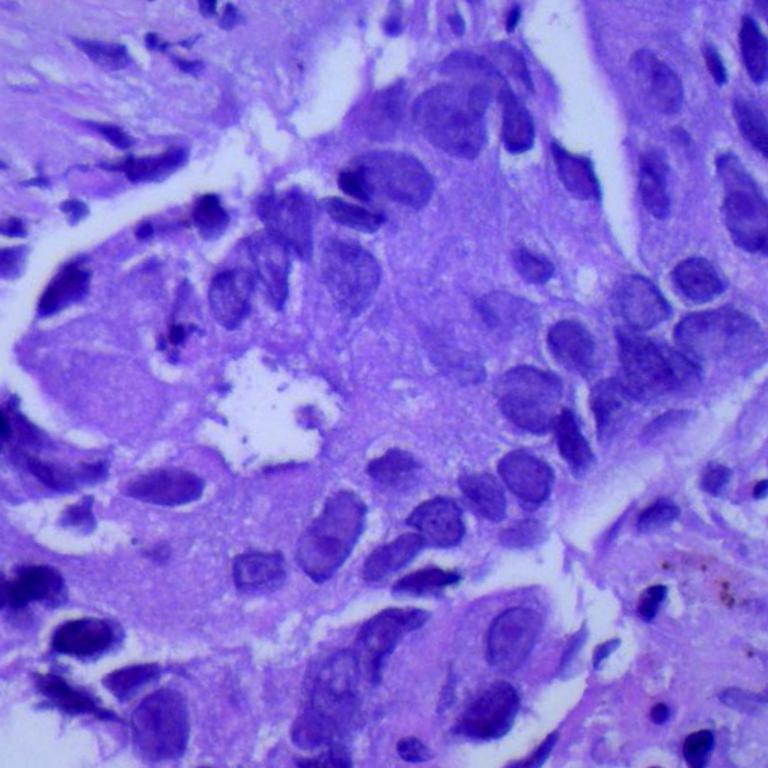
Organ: lung
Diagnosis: adenocarcinomas